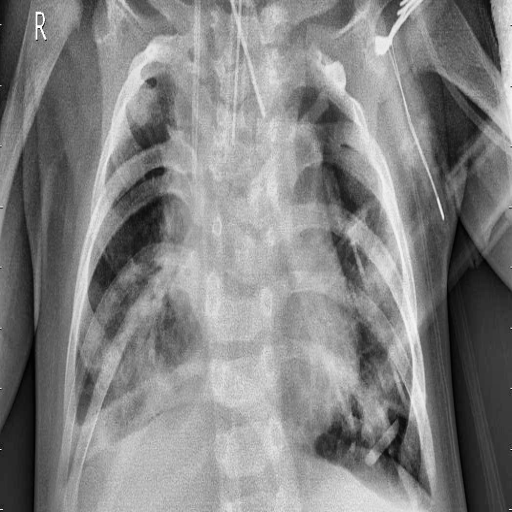
Finding: PNEUMONIA